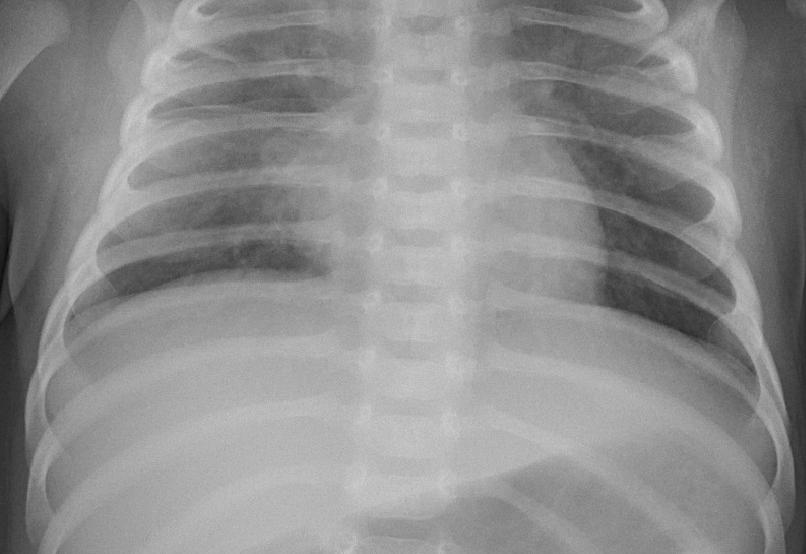
Diagnosis: PNEUMONIA